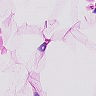
Metastatic tissue present: no